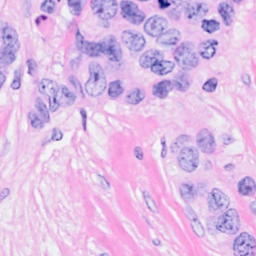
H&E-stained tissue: Breast